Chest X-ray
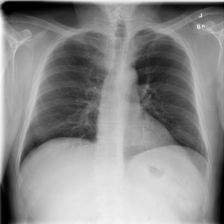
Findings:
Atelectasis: negative
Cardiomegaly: negative
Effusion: negative
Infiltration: negative
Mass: negative
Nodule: negative
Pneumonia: negative
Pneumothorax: negative
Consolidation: negative
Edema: negative
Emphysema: negative
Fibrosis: negative
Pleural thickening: negative
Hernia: negative